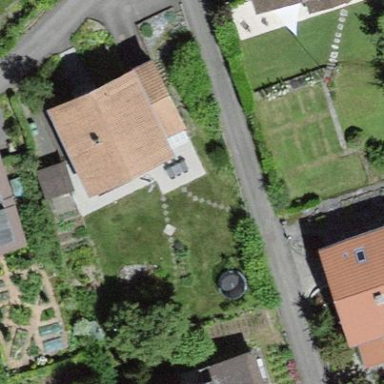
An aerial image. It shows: Simple house.